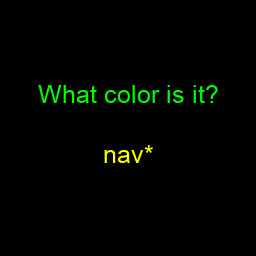
Color: yellow
Color name shown: navy
Background color: black
Question text color: lime